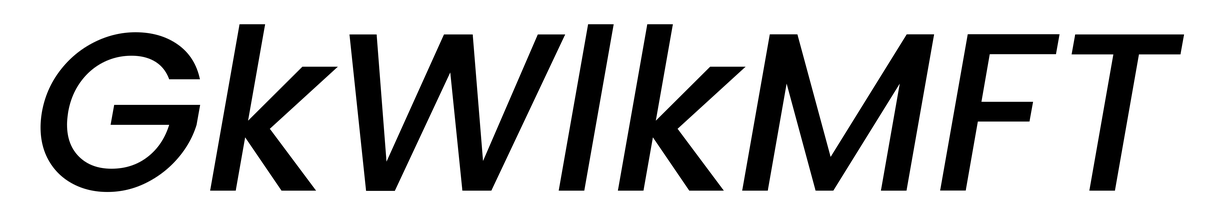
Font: Poppins-MediumItalic